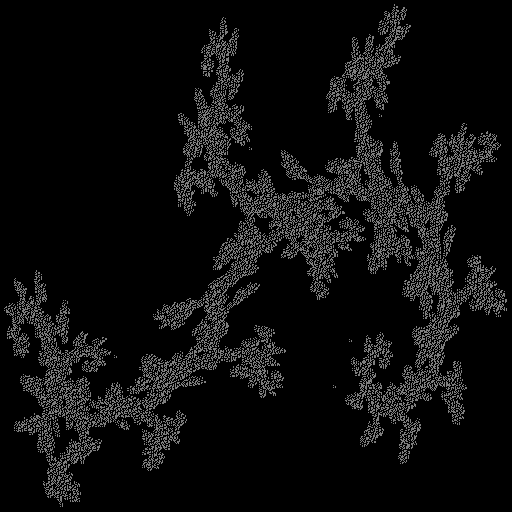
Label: greygoldenrod